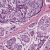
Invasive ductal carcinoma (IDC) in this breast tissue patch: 1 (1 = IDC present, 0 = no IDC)